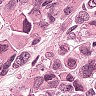
Metastatic tissue present: yes